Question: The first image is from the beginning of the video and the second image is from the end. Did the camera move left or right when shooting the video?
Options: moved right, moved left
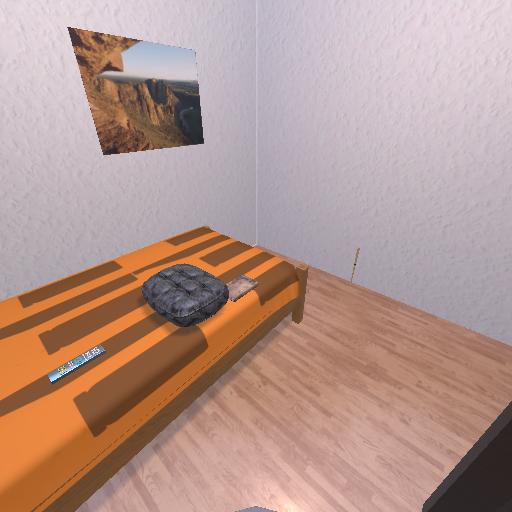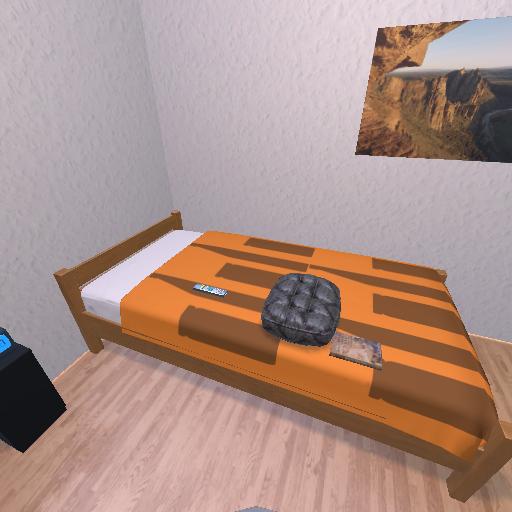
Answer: moved right